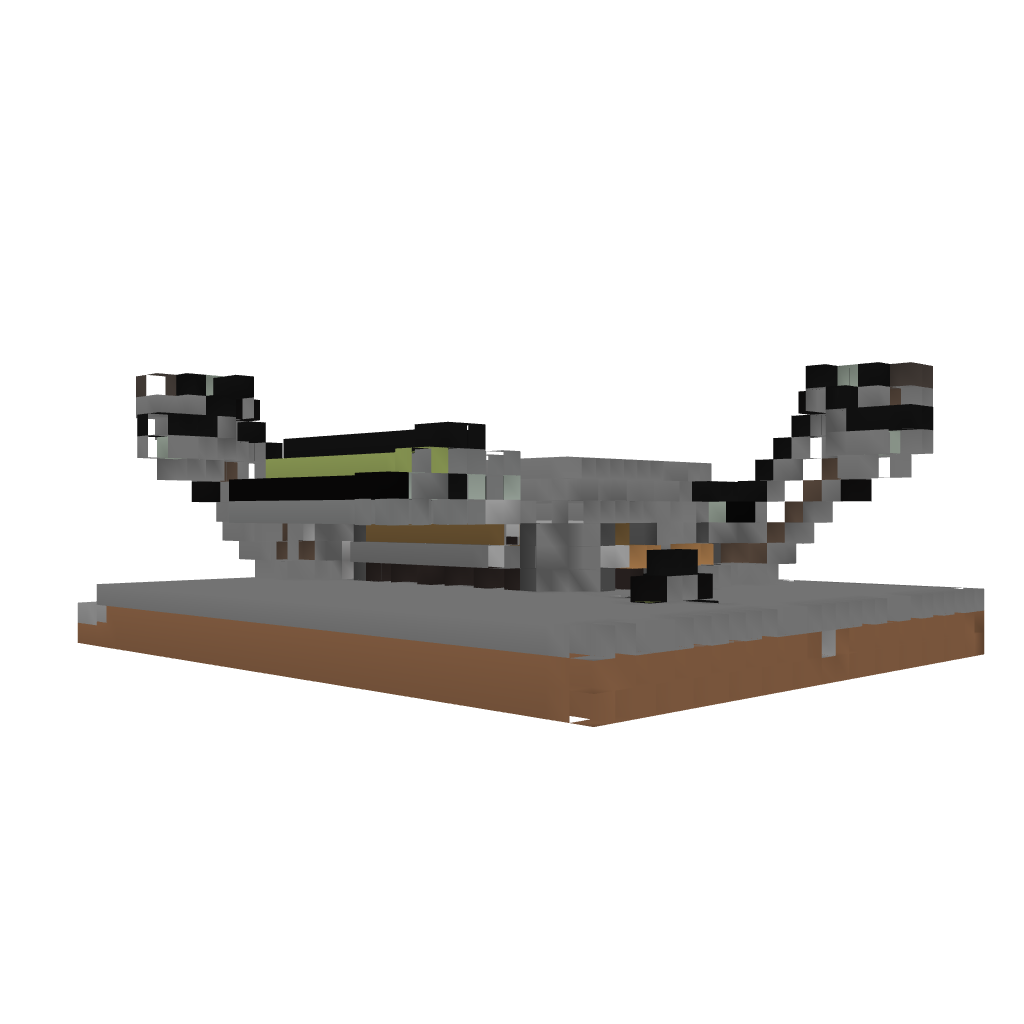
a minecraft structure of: Autocuiseur